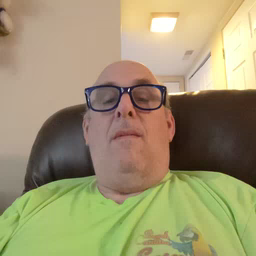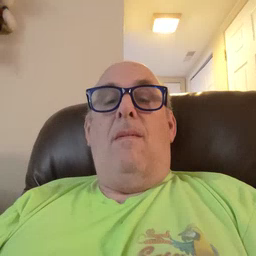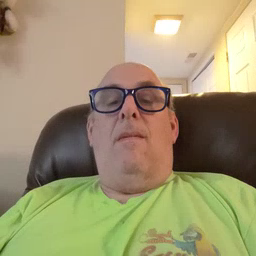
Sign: garbage